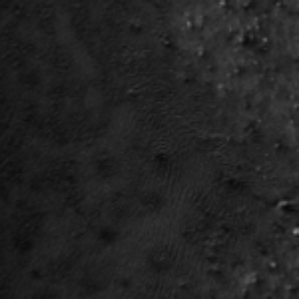
Label: frost